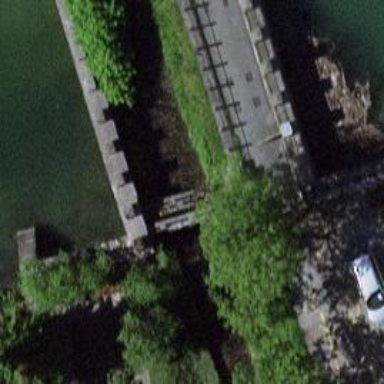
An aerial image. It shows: Retaining wall.